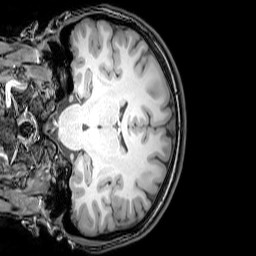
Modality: T1w
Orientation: coronal
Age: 22
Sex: female
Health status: healthy
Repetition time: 0.081 s
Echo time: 0.037 s